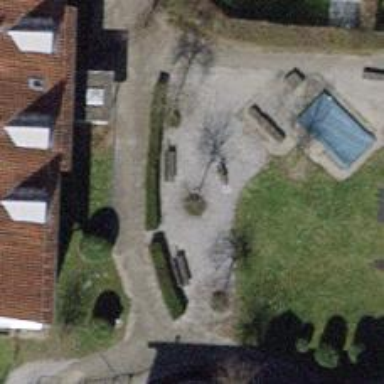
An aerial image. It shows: Playground structure.